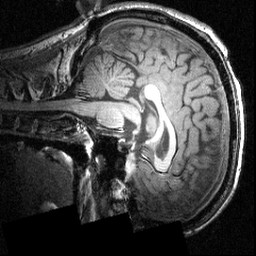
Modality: T1w
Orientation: sagittal
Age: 21
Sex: male
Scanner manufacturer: siemens
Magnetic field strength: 3.951 T
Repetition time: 1.5 s
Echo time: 0.00335 s